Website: home-depot
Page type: account-dashboard
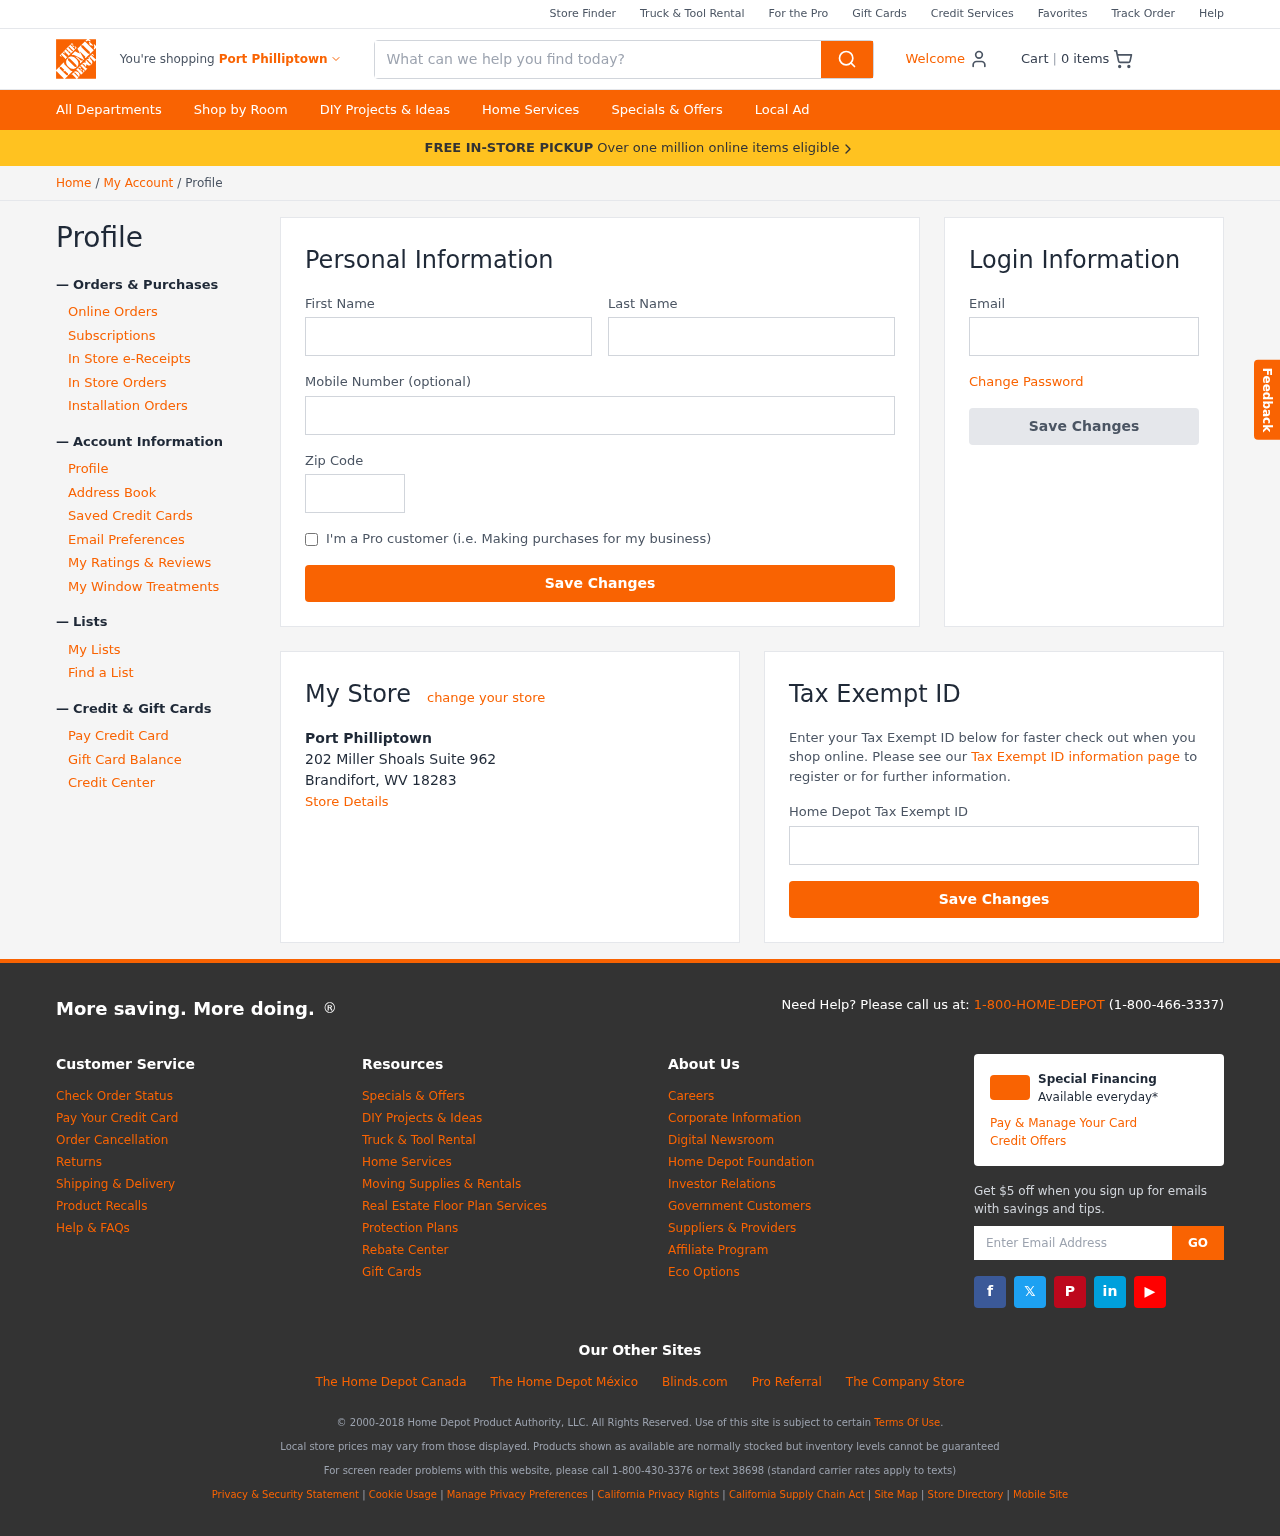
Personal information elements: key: PII_CITY
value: Port Philliptown
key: PII_EMAIL
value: davidfarmer@hotmail.com
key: PII_FIRSTNAME
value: David
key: PII_LASTNAME
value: Farmer
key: PII_LOCATION1_CITY_STATE_ZIP
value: Brandifort, WV 18283
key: PII_LOCATION1_NAME
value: Port Philliptown
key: PII_LOCATION1_STREET
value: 202 Miller Shoals Suite 962
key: PII_PHONE
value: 5875732542
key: PII_POSTCODE
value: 16845
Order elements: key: ORDER_NUM_ITEMS
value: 0
Search elements: key: HEADER_SEARCH
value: What can we help you find today?